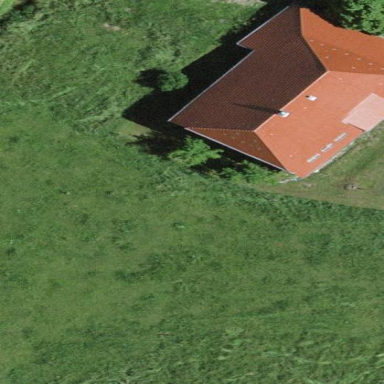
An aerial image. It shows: Farm building.